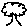
Label: tree